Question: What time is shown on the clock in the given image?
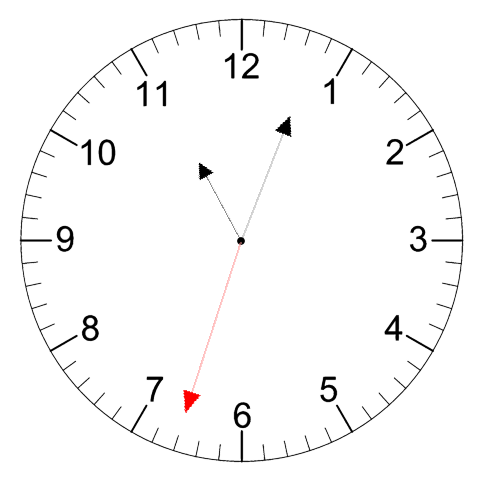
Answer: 11:03:33